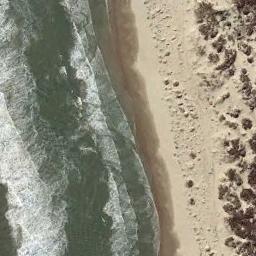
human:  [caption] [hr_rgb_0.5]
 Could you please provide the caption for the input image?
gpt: The sea was rough by the beach .

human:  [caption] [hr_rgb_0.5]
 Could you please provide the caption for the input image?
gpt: The beach with white sand and some small dirt slopes on the beach .

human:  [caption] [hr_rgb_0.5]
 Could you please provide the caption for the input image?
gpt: The beach is surrounded by green water and waves and brown rocks .

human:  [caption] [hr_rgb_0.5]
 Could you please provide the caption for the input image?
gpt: Huge waves of green seawater beat against the beach with sparse green plants .

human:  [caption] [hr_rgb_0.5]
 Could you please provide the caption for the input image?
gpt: Many green plants are on the beach .